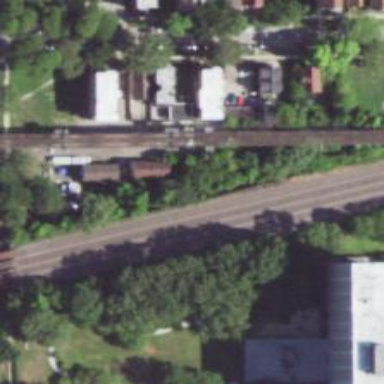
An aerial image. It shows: Bridge for electrified rail.